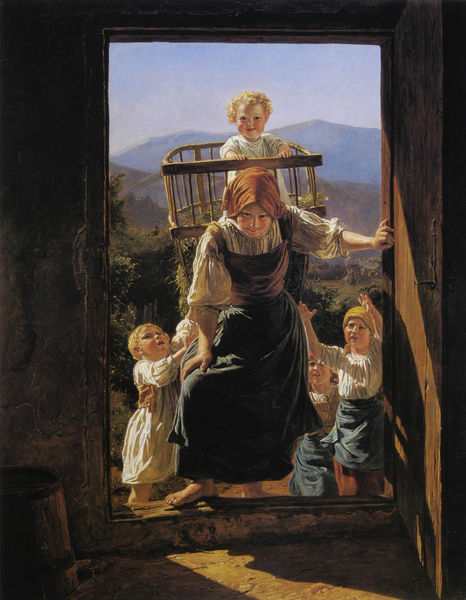
Titel: Heimkehrende Mutter mit ihren Kindern
Künstler: Ferdinand Georg Waldmüller
Standort: Wien
Institution: Sammlung Leopold
Schlagwörter: baum, berg, blau, dunkel, fuß, gemälde, gruppe, hand, himmel, schatten, weiß, bäume, gelb, grün, landschaft, menschen, mädchen, bewegung, braun, frau, haar, hell, hintergrund, holz, kleid, kleider, licht, raum, rücken, schwarz, strasse, stroh, tür, zimmer, gras, haus, rot, schloss, tuch, weg, haube, hochformat, malerei, rock, alt, blond, hemd, jung, wand, arm, arme, bluse, falten, gesicht, halten, kleidung, mensch, tragen, bild, fünf, hände, niederlande, öl, hügel, natur, busch, büsche, hütte, sonne, futter, drei, familie, innen, kind, mutter, pflanze, pflanzen, locken, scheitel, wald, arbeit, bauern, kinder, lächeln, schürze, taille, topf, füße, magd, sommer, wangen, enge, genrebild, jungen, bäuerin, ernte, feldarbeit, heu, kiepe, schwer, trage, berge, gebirge, bergkette, violett, alm, hof, türe, weis, baby, idylle, treppe, einfach, kopftuch, anstrengung, korb, türrahmen, stufe, holzrahmen, junge, weste, freude, tor, griff, lachen, barfuss, eingang, außen, offen, durchblick, scheune, wälder, fass, sonnig, kleinkind, biedermeier, klinke, trübner, türgriff, abstützen, sonnenschein, toff, stall, himmel blau, landwirtschaft, lich, ankunft, rucksack, holt, käfig, eimer, waldmüller, weißes hemd, berghütte, schwelle, betteln, eintritt, steigen, kleinkinder, türschwelle, bäurin, muter, ankommen, anstrengend, eintreten, faltens, heimkehr, hell dunkel blick weite enge, heugestell, holzgestell, holztür, kippe, kleinkin, krauskopf, lehmboden, lächen, rückkehr, schuter, schwell, schwere, strohkippe, tragekorb, wohnunh, tragend, steinwand, riegel, arbeiterin, nach hause, eintretend, frau kinder, blöau, weiss#, baunerhaus, schürzue, targen, tregend, sitalienerin